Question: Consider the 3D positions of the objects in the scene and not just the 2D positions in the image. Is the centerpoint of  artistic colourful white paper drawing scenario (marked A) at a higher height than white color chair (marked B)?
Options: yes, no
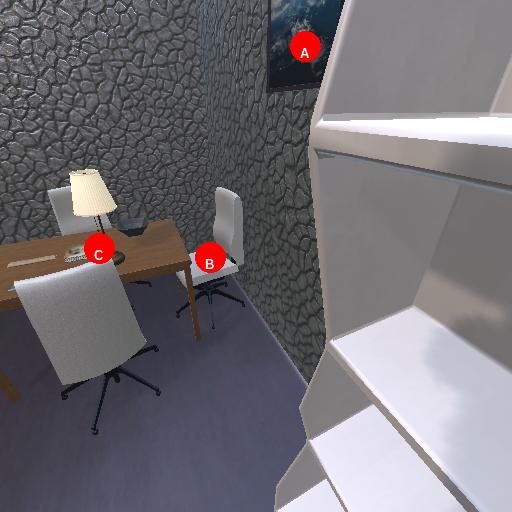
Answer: yes